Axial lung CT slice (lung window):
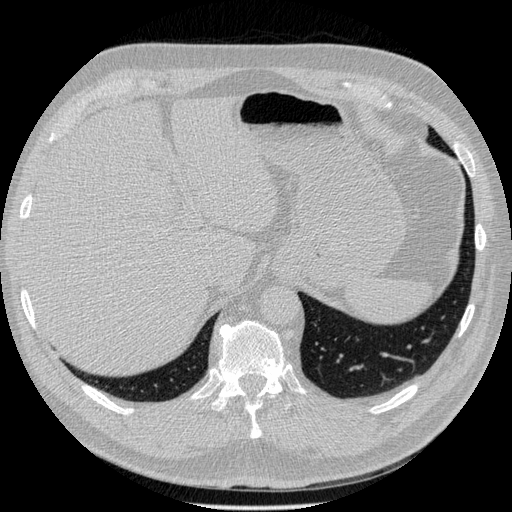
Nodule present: no